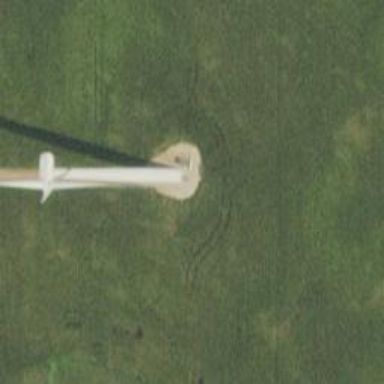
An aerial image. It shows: Wind generator with horizontal axis. The generator is wind turbine.